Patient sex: M
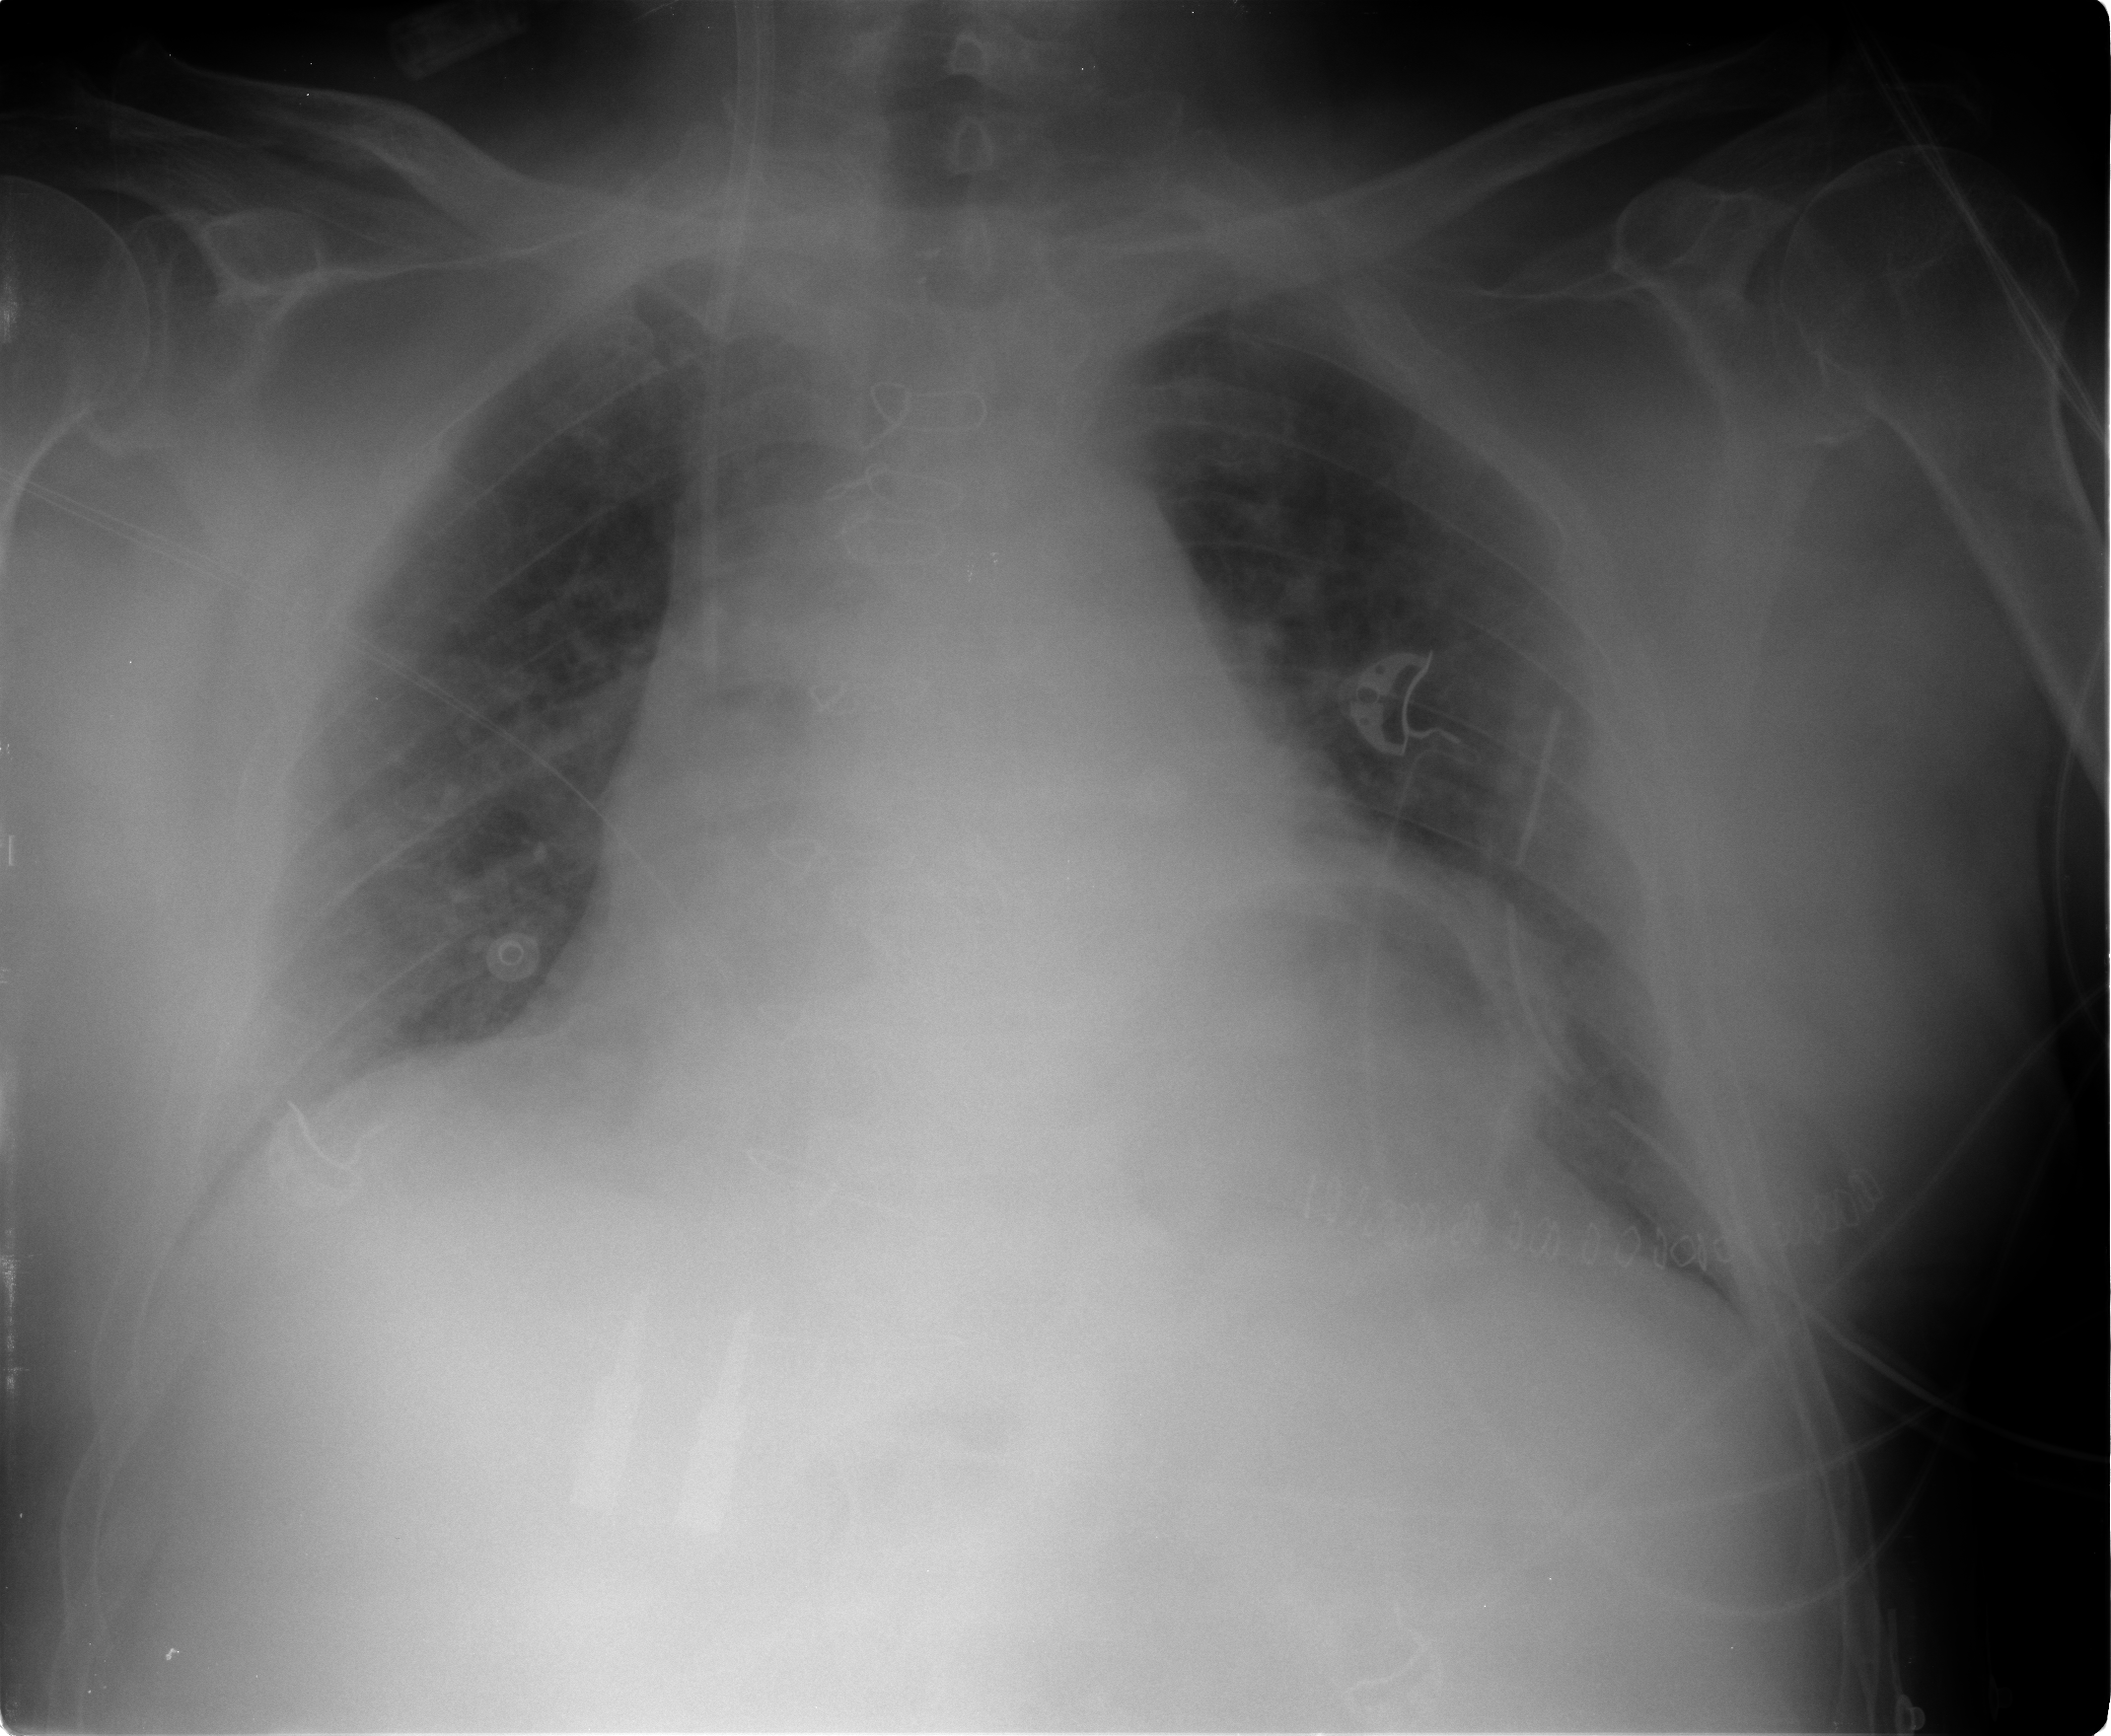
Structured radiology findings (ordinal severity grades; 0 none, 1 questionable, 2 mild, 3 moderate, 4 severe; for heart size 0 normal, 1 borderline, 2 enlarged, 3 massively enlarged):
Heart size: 0
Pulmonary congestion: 0
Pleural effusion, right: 0
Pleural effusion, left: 0
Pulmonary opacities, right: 0
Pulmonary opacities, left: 0
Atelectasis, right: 0
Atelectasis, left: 2